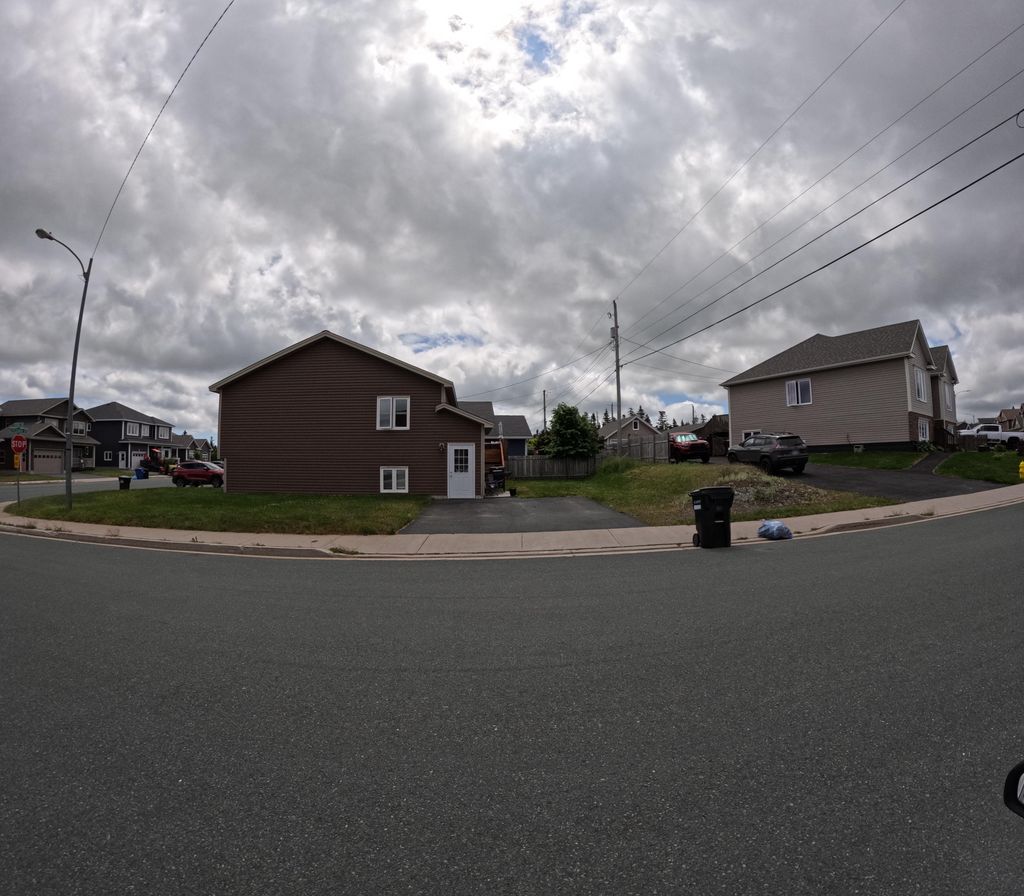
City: st_johns